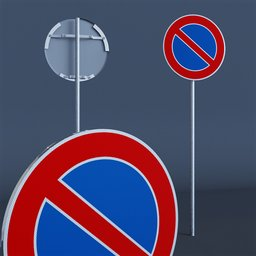
Label: architecture